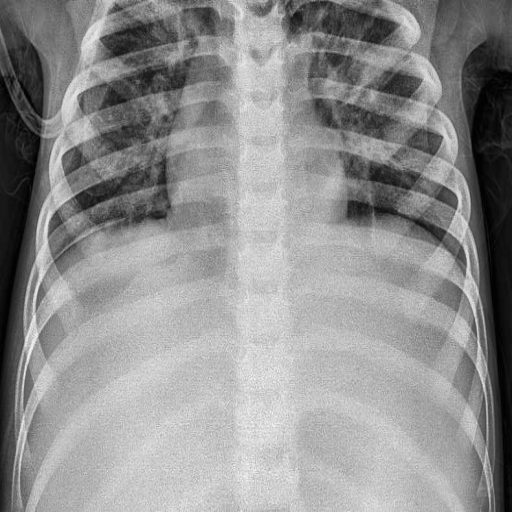
Finding: PNEUMONIA